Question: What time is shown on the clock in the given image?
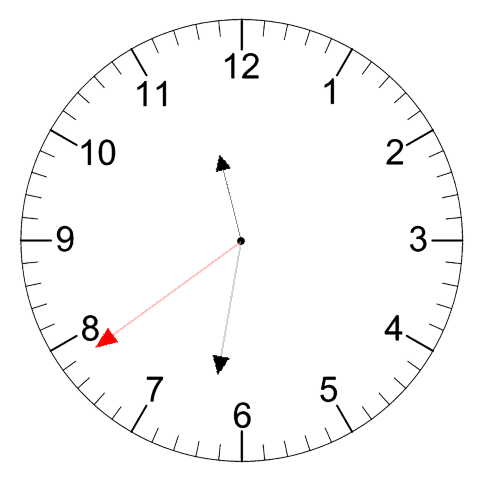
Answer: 11:31:39